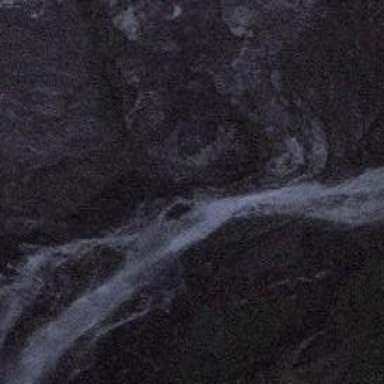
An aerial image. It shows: Beautiful waterfall.